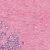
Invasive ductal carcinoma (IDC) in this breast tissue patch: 0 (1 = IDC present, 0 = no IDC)